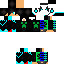
A male skeleton skin with dark skin, wearing brown helmet dressed in a green armor chest and black pants, featuring a closed mouth.